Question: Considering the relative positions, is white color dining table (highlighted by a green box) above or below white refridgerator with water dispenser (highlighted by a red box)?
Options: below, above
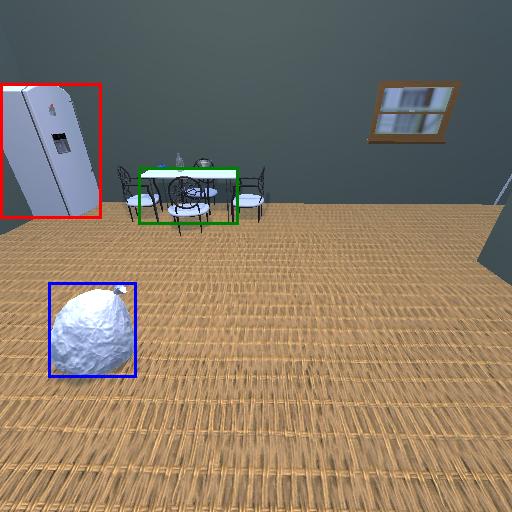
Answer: below